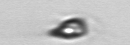
Label: Pyramimonas